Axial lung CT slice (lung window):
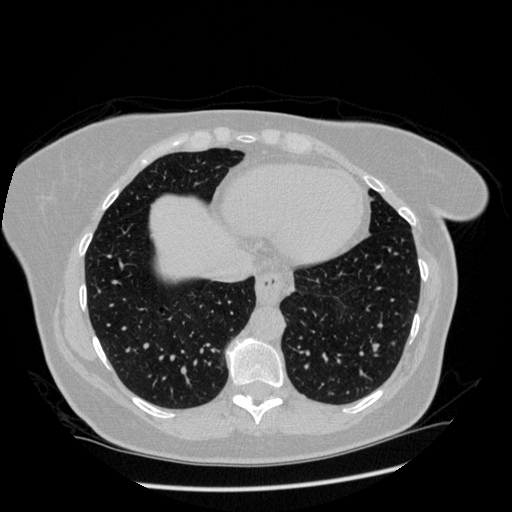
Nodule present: no